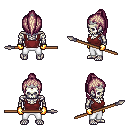
a pixel art fantasy rpg character, male body template, skeleton, maroon pirate shirt, white pants, white blonde long topknot hairstyle, silver tiara, gold gloves, spear, four views (front, back, left, right), 2x2 character sprite sheet, small pixel art, hard edges, no anti-aliasing